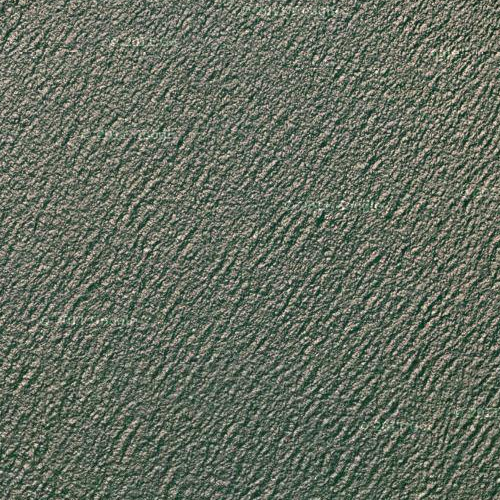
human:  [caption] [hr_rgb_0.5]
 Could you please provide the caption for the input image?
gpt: This is a part of deep green sparkling sea .

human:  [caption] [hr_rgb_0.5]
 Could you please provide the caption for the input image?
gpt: This is a part of deep green sparkling sea .

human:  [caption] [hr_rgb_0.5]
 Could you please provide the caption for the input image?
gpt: A part of ocean with deep green sparkling waters .

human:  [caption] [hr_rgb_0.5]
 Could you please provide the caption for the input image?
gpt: This is a part of ocean with deep green sparkling water .

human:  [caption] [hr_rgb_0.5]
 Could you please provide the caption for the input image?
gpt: This is a part of ocean with deep green water shining .